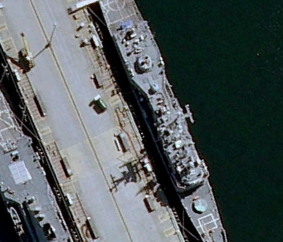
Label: Ticonderoga-class_cruiser